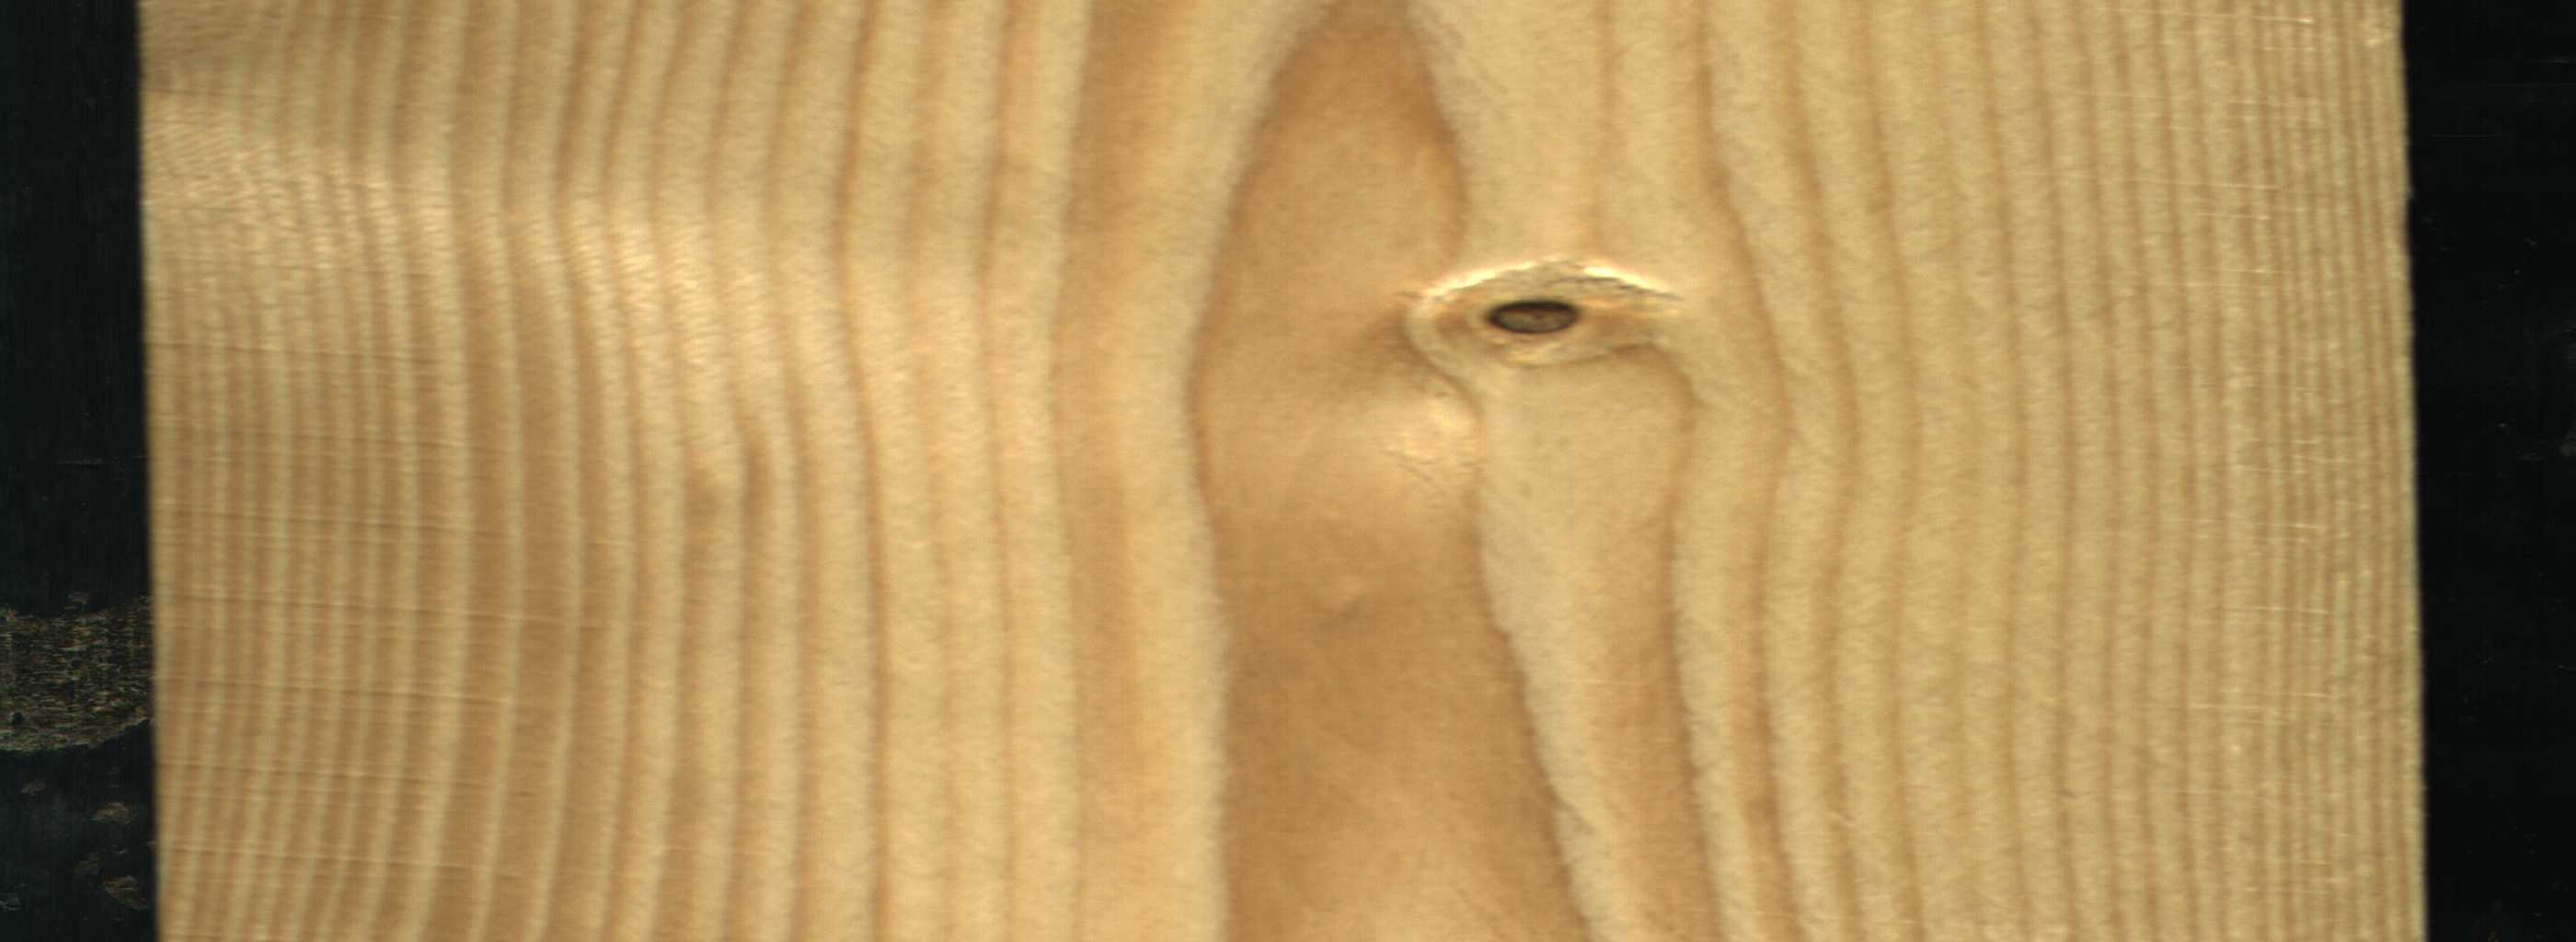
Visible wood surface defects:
Dead_Knot